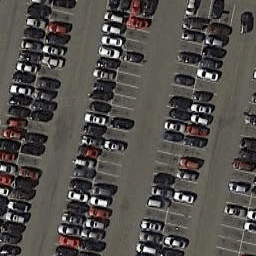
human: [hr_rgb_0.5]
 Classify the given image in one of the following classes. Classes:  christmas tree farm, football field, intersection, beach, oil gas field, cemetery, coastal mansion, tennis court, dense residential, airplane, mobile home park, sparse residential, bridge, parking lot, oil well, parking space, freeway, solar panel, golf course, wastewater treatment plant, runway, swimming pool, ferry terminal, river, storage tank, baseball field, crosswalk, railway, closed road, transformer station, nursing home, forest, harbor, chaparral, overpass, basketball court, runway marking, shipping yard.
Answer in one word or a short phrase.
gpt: parking lot